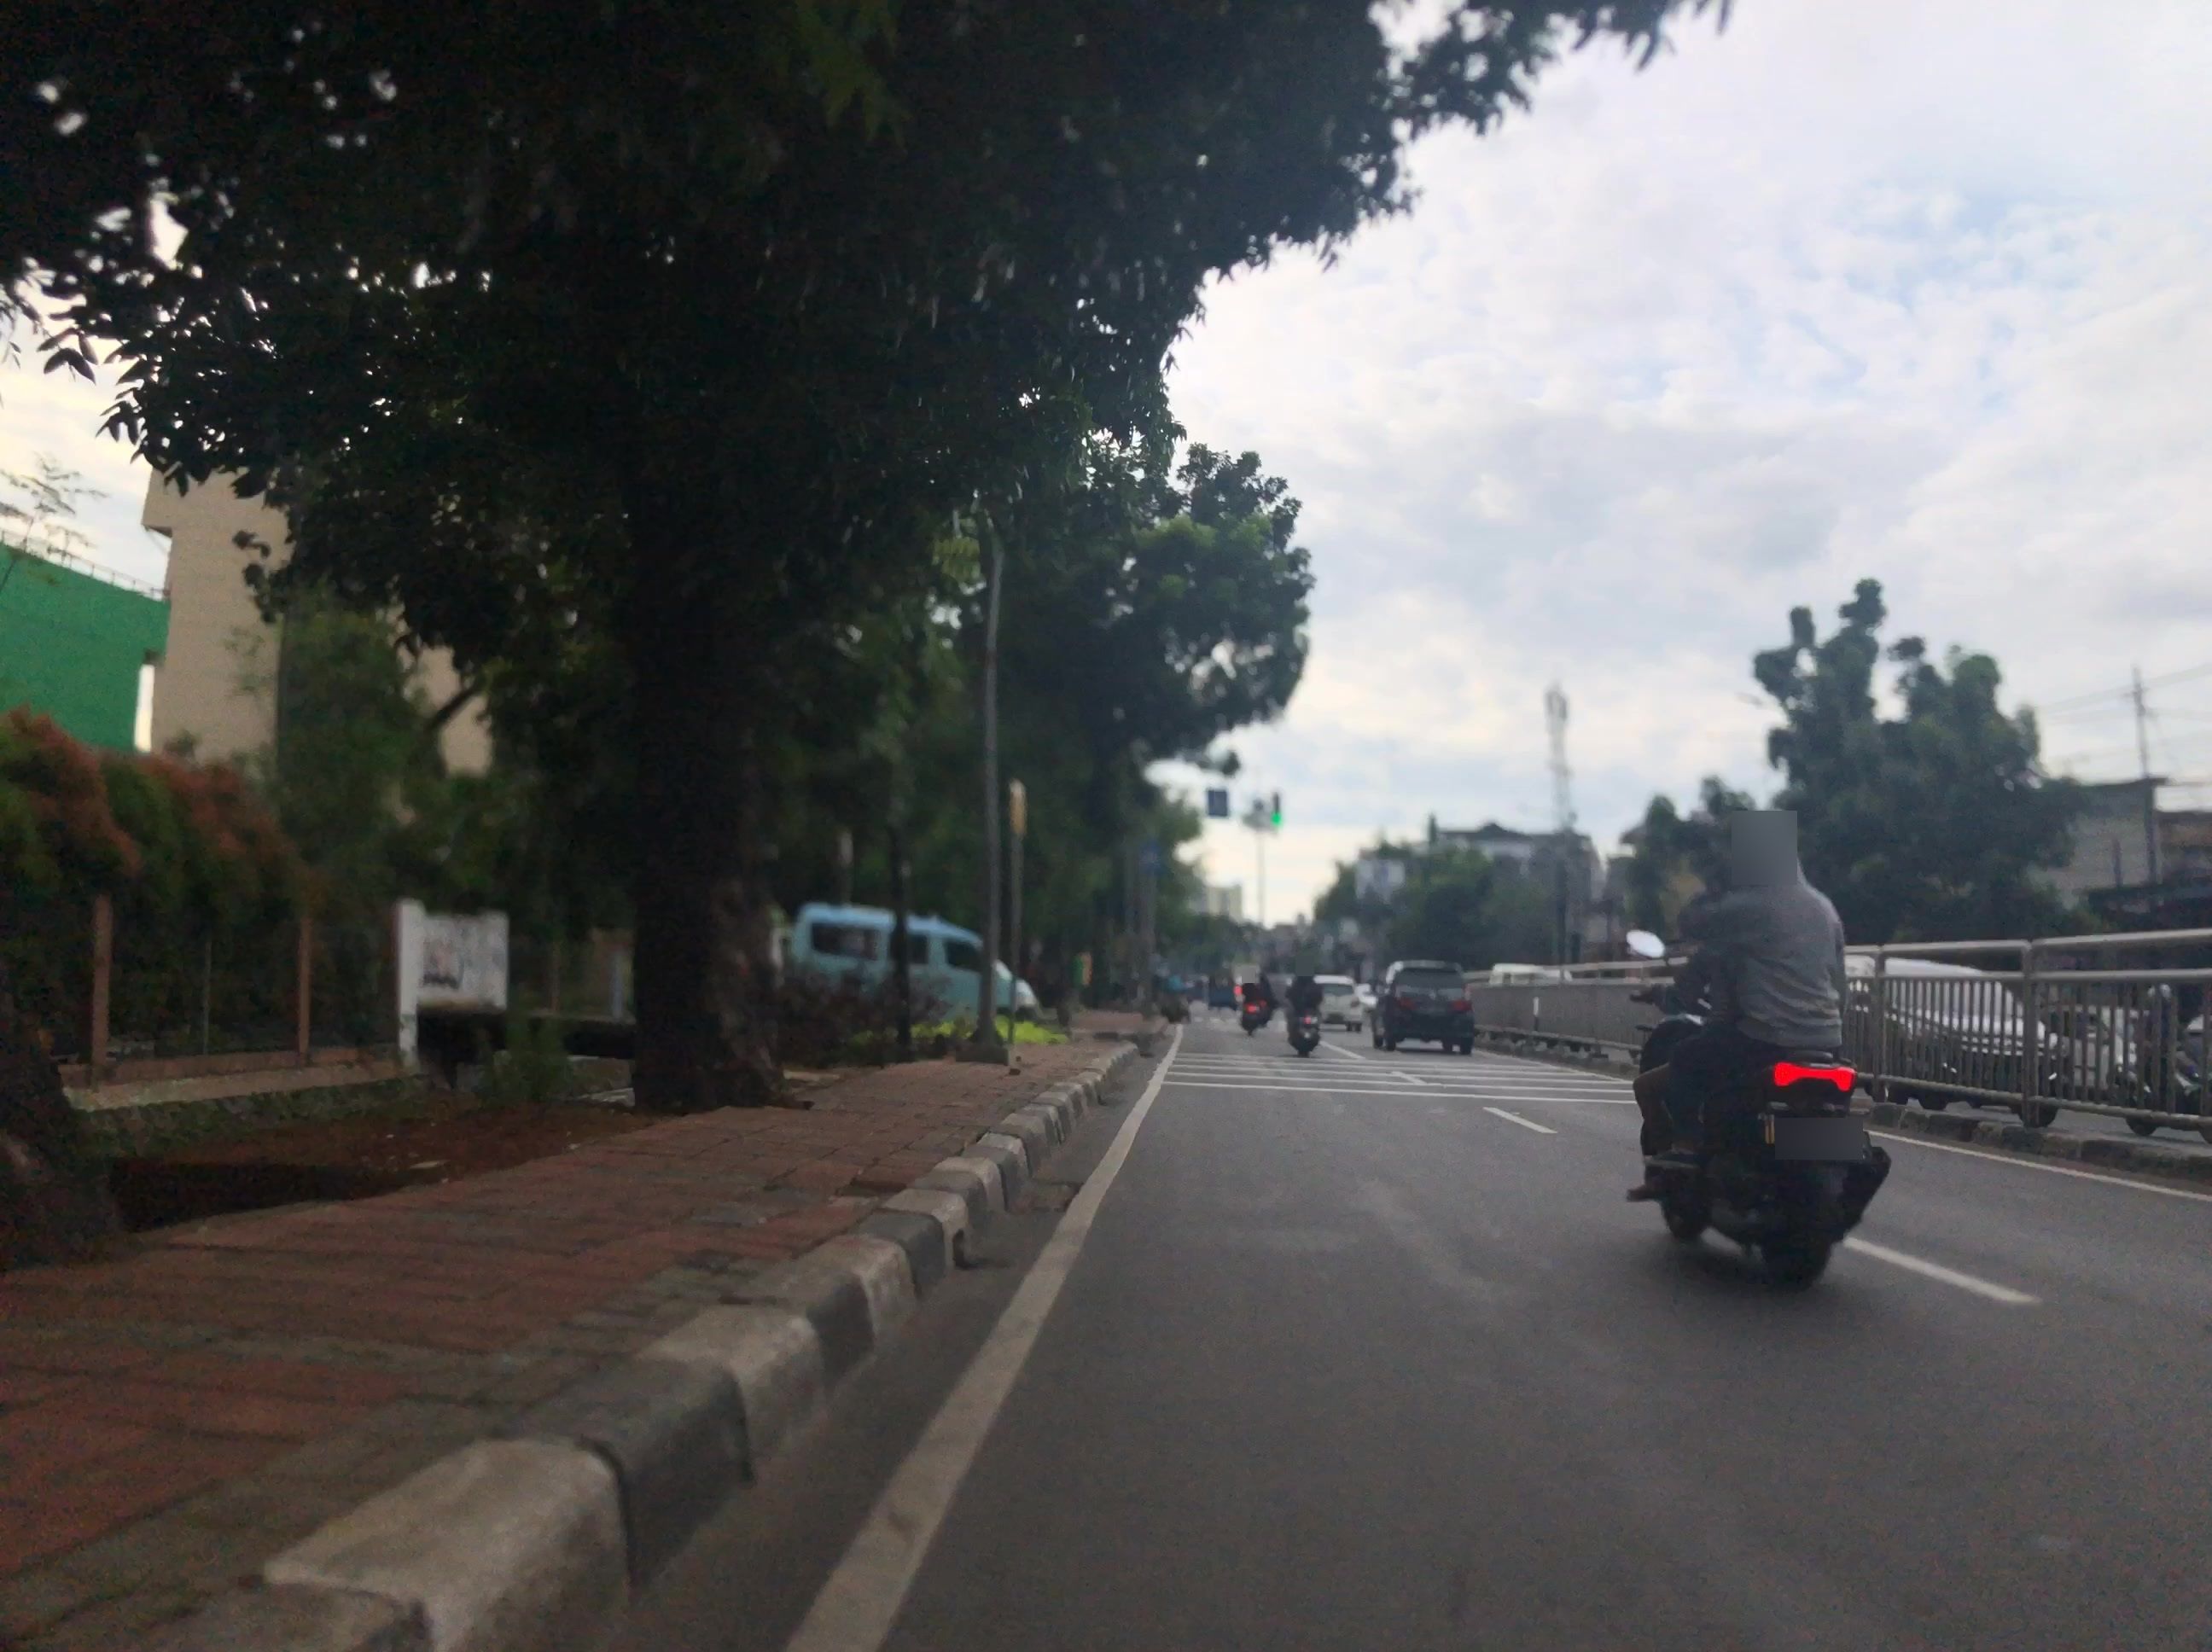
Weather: cloudy
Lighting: day
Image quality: slightly poor
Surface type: driving surface
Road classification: primary
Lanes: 2
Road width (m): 5
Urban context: urban centre
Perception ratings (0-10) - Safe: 6.65, Lively: 4.03, Beautiful: 7.28, Boring: 3.19, Depressing: 2.33, Wealthy: 6.13